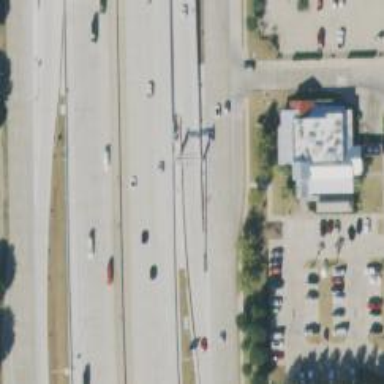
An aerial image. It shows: Toll gantry on the road.